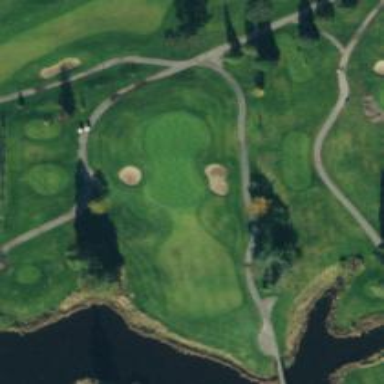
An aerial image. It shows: Path for both road and golf.